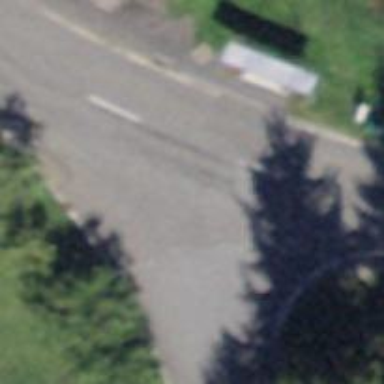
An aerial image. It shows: Road with "give way" sign.